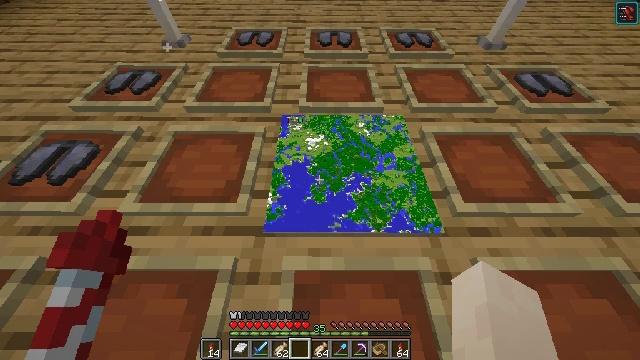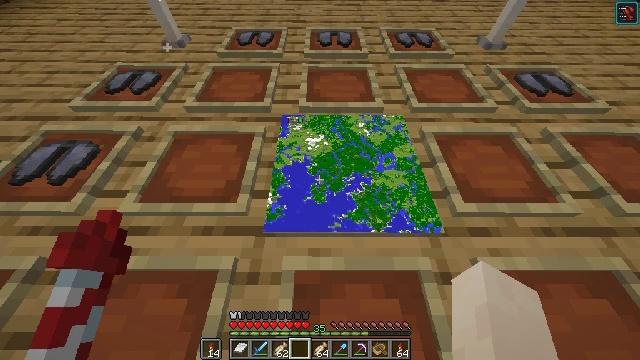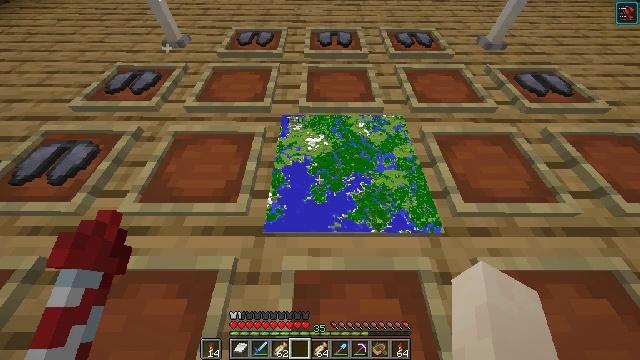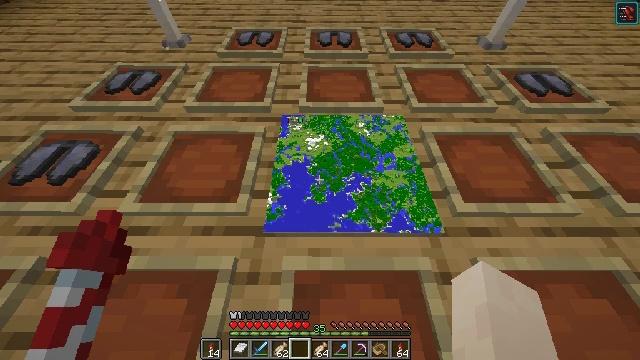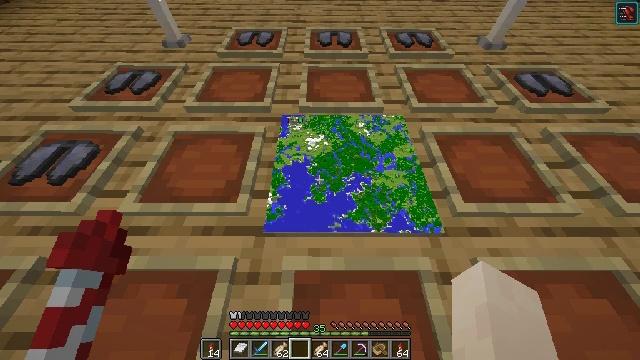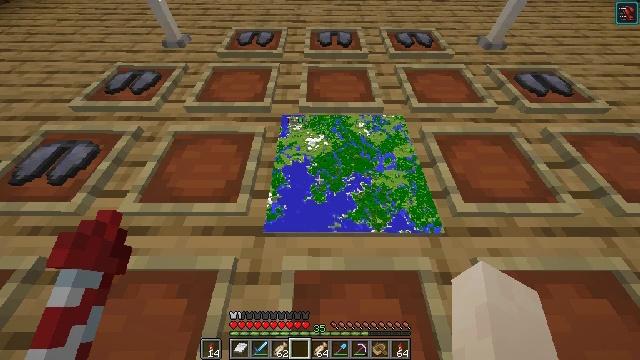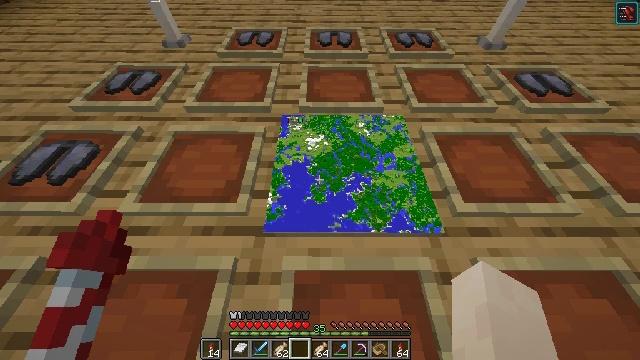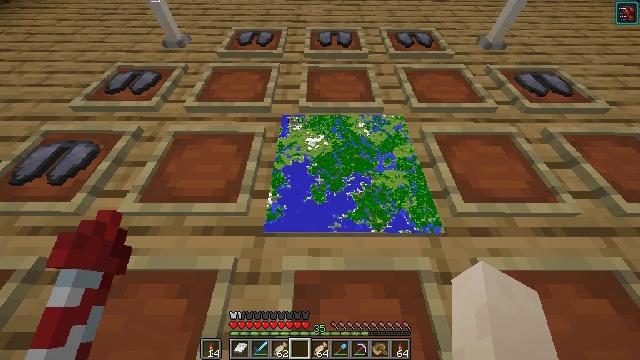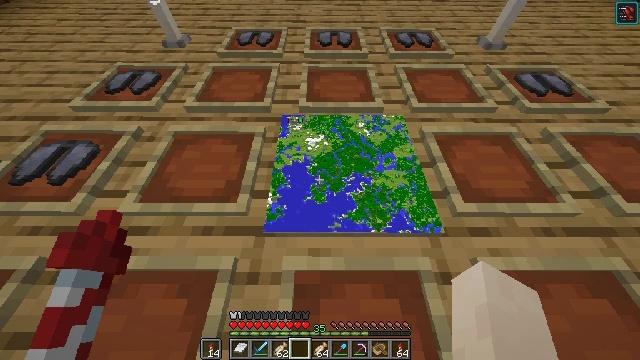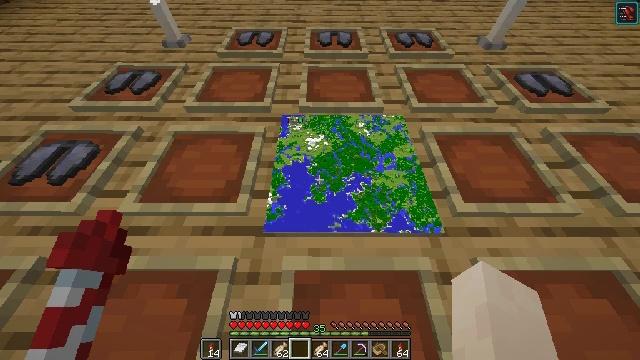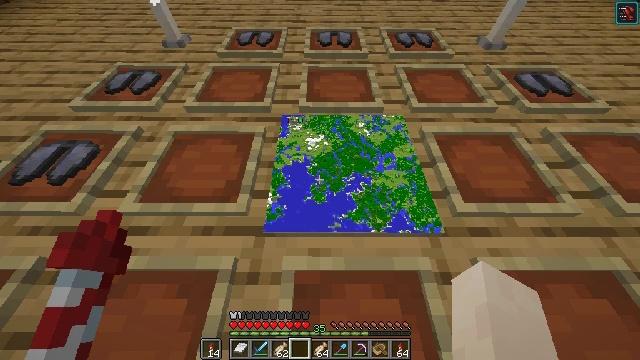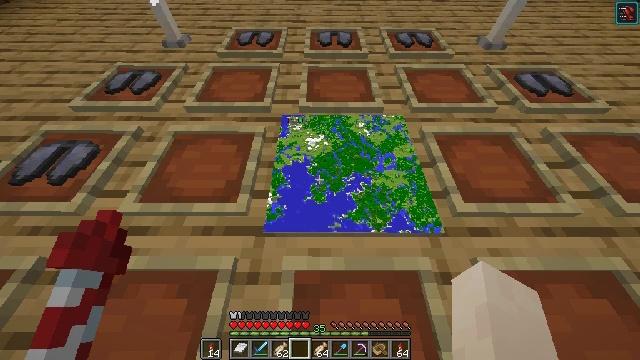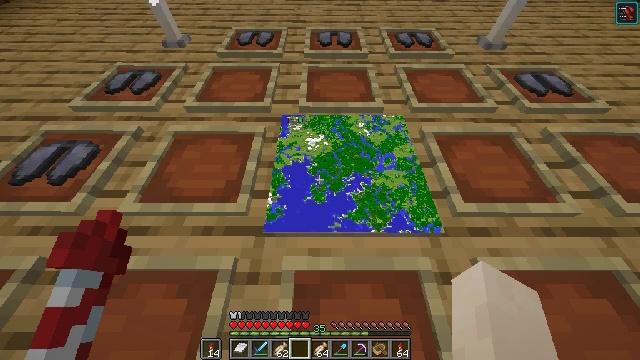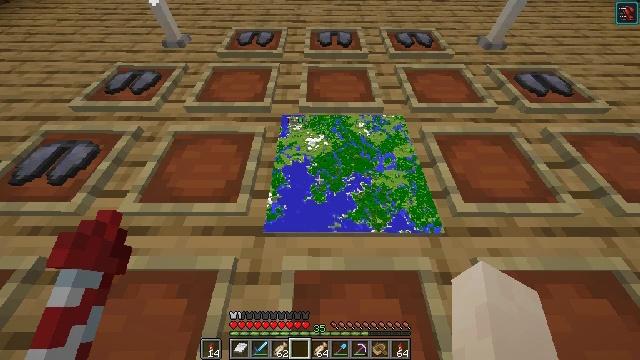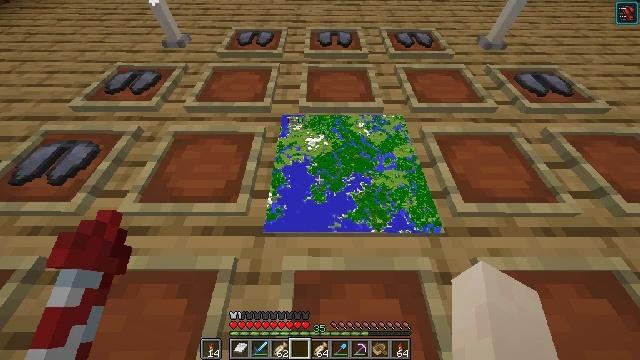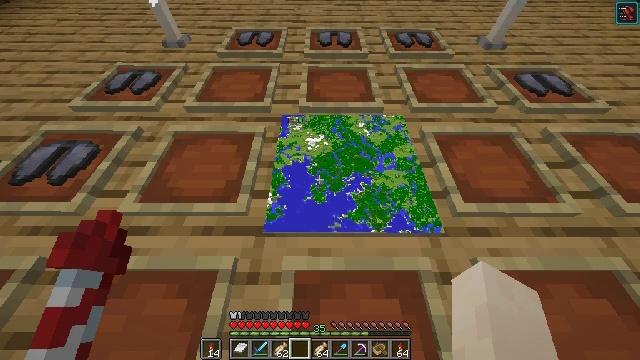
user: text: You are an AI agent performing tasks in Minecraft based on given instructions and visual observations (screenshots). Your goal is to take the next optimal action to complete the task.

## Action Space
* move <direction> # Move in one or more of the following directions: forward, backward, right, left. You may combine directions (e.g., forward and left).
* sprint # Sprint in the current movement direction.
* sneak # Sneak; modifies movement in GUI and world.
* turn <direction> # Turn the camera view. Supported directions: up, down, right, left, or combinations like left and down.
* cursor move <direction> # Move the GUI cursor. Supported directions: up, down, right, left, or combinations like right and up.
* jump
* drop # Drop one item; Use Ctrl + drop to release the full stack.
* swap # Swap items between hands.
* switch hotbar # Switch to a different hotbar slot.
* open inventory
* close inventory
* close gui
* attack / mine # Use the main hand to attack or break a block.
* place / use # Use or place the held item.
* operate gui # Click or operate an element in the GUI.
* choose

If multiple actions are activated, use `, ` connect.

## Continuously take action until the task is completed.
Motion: motion action
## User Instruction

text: Craft a map.
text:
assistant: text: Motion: no_op
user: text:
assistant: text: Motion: no_op
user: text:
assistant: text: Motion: no_op
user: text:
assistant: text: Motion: no_op
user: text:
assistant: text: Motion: no_op
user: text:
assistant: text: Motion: no_op
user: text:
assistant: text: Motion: no_op
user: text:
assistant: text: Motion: no_op
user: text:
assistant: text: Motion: no_op
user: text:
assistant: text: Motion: no_op
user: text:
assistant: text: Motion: no_op
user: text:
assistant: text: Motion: no_op
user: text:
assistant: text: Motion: no_op
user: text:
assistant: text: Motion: no_op
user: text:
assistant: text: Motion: no_op
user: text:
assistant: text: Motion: no_op
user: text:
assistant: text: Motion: no_op
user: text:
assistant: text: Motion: no_op
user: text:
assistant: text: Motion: no_op
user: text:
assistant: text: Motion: no_op
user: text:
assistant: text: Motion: no_op
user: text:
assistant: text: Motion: no_op
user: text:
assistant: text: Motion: no_op
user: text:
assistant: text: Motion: no_op
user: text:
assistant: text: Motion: no_op
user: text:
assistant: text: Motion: no_op
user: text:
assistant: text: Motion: no_op
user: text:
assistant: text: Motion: no_op
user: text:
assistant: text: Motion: no_op
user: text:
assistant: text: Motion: no_op